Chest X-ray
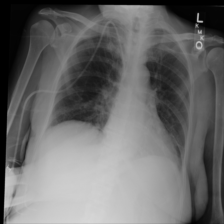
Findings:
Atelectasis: negative
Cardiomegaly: negative
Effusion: negative
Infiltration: negative
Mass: negative
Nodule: negative
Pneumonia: negative
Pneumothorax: negative
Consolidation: negative
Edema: negative
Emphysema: negative
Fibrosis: negative
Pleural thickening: negative
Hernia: negative